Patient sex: F
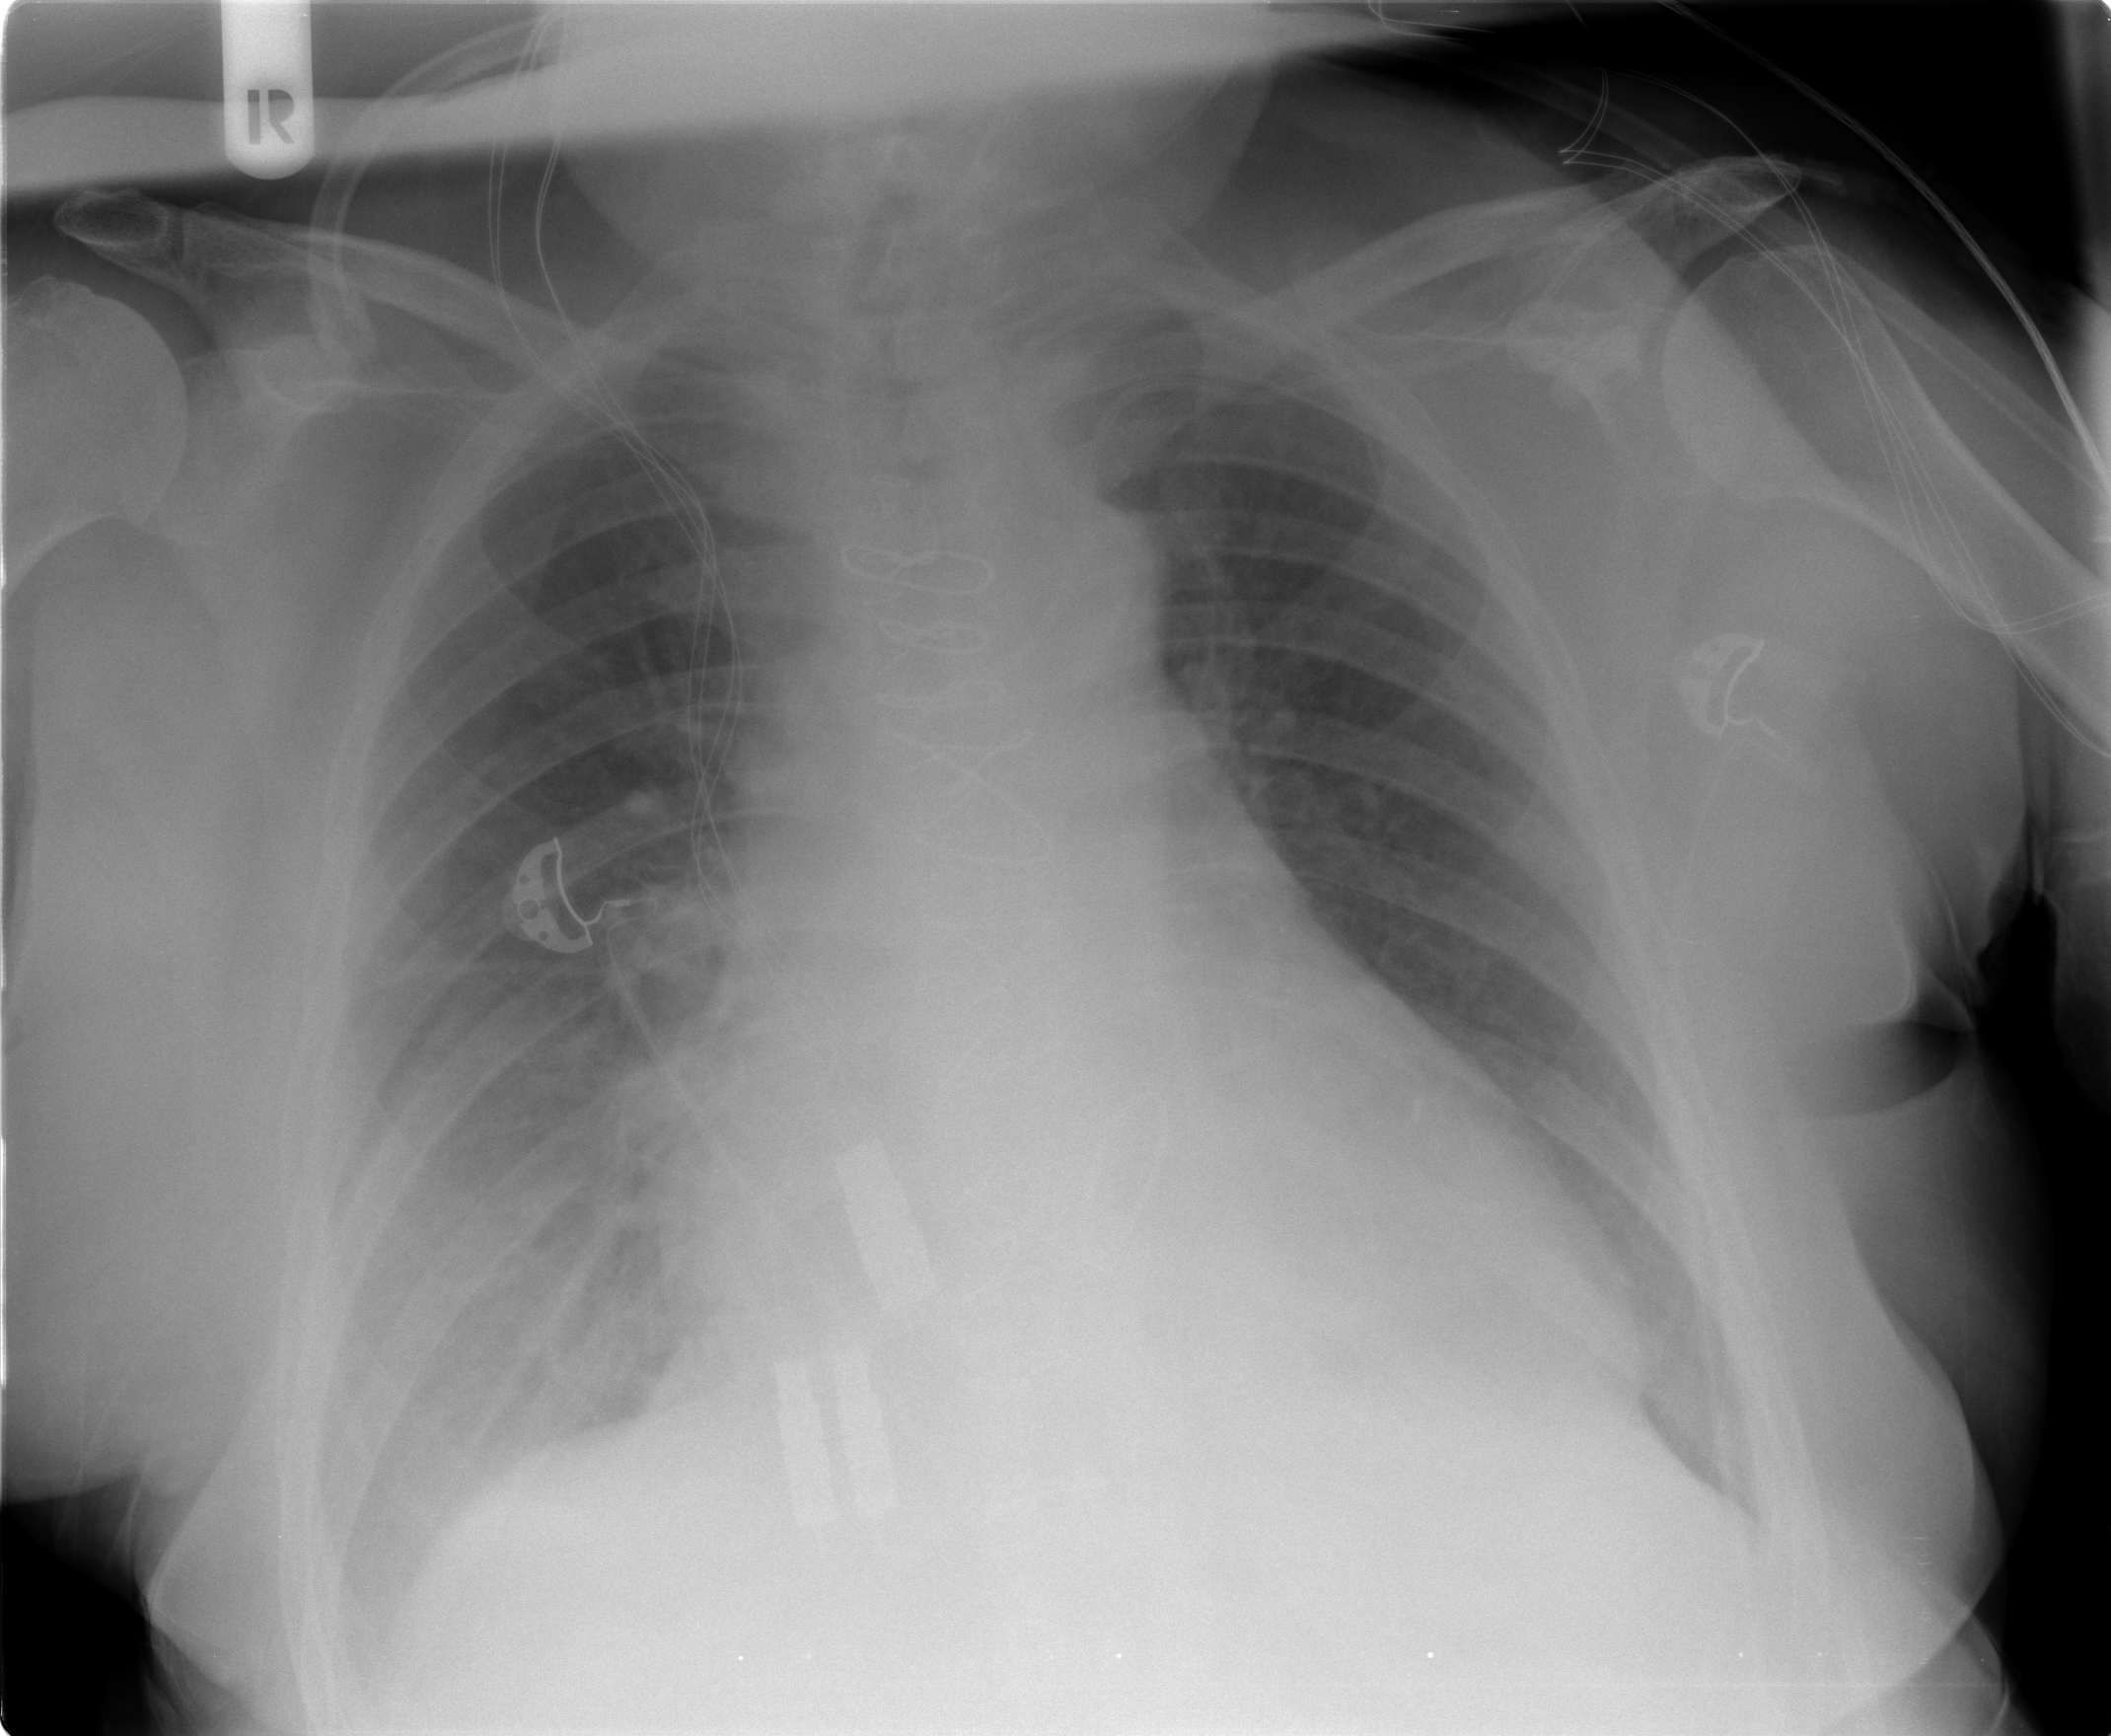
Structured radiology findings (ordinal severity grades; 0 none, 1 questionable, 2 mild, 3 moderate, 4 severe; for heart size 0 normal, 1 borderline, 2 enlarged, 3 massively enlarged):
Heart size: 2
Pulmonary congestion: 2
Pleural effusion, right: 2
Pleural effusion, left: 2
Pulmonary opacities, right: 0
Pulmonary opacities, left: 0
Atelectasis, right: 1
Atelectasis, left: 0